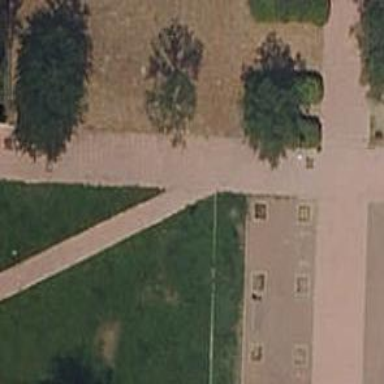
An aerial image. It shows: Concrete footway.